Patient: sex M, age 61
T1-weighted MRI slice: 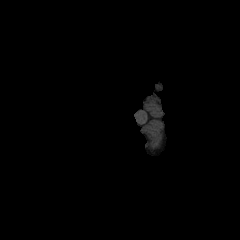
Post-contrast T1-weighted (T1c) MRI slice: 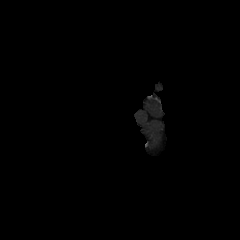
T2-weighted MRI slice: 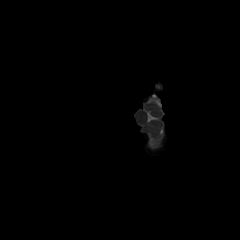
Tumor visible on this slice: no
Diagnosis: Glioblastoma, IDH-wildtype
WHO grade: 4